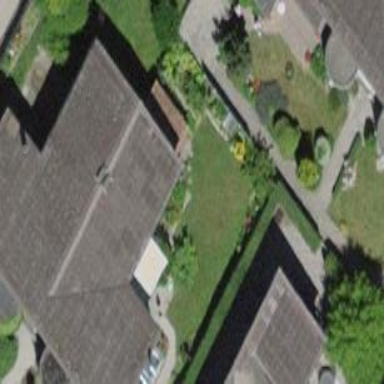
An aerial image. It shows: Simple house.